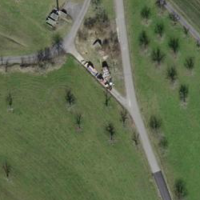
EUNIS habitat code: 25
Species observed at this site:
Certhia brachydactyla
Corvus corone
Cyanistes caeruleus
Sturnus vulgaris
Dendrocopos major
Fringilla coelebs
Sylvia atricapilla
Passer montanus
Columba palumbus
Carduelis carduelis
Turdus merula
Parus major
Hirundo rustica
Milvus milvus
Pica pica
Phoenicurus ochruros
Phoenicurus phoenicurus
Falco tinnunculus